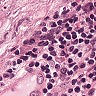
Metastatic tissue present: yes